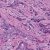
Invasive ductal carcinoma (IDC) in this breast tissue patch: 1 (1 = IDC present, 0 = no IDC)